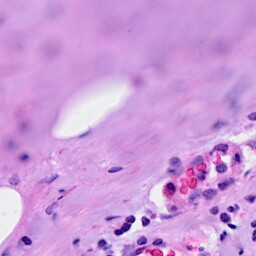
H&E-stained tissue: Breast